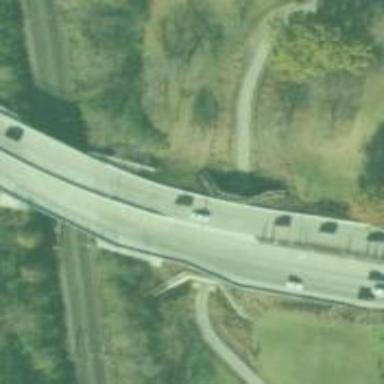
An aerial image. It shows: This image shows trunk highway that functions as expressway.